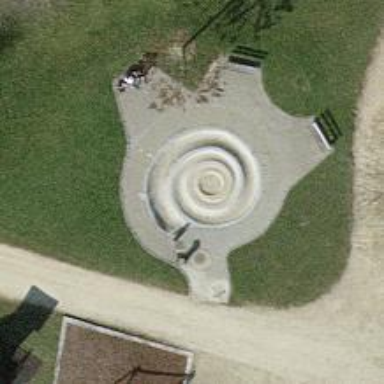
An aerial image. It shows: Beautiful fountain.